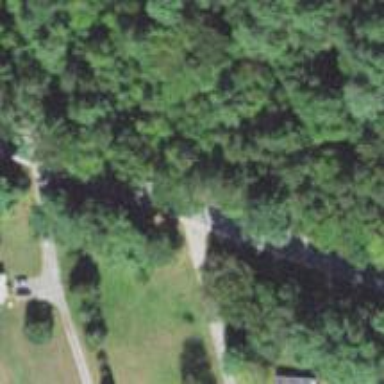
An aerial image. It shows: Residential driveway used as service road.